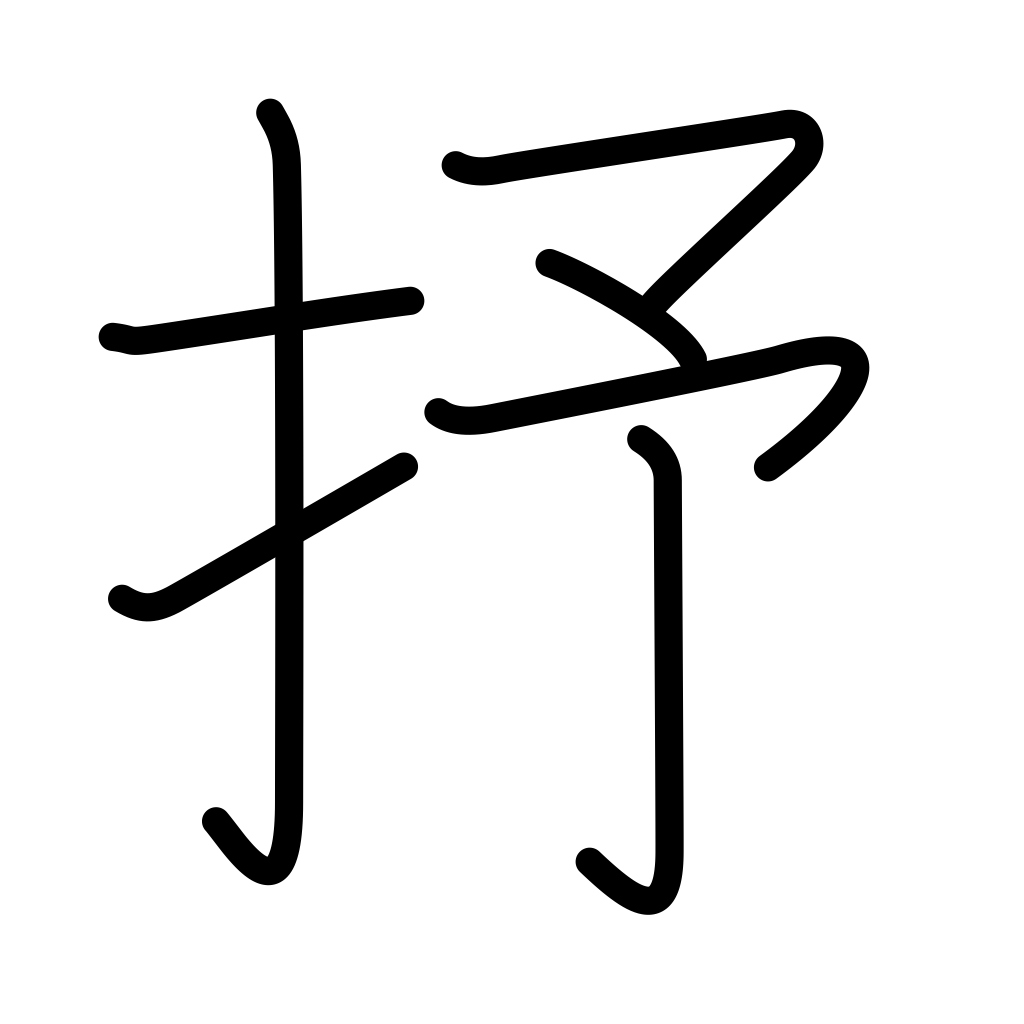
Meaning: tell, 10**24